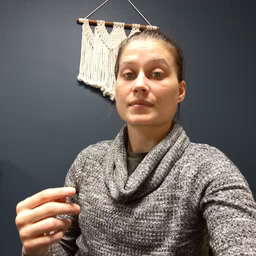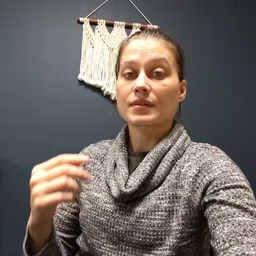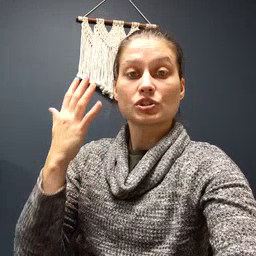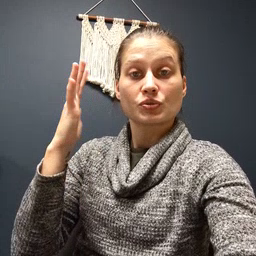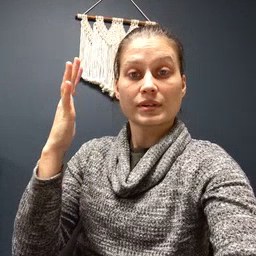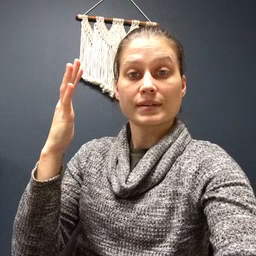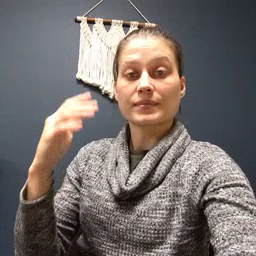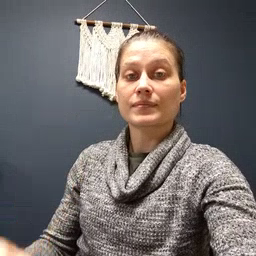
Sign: tree